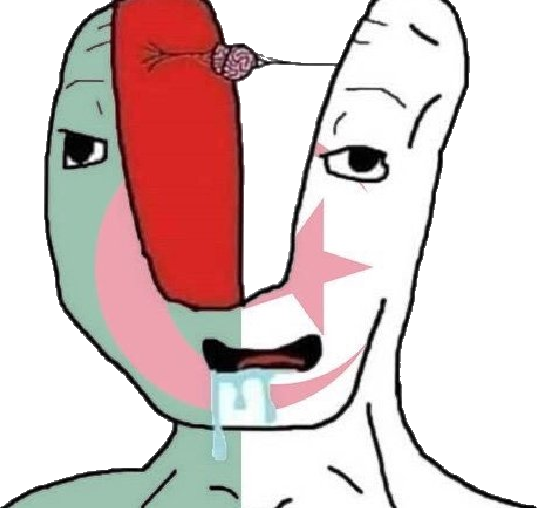
Label: 5_Brainlet